Question: Here is the template in question:
'''
<nav class="navbar navbar-default navbar-fixed-top">
<div class="container">
<div class="navbar-header">
<button type="button" class="navbar-toggle collapsed" data-toggle="collapse" data-target="#bs-example-navbar-collapse-1">
<span class="sr-only">Toggle navigation</span>
<span class="icon-bar"></span>
<span class="icon-bar"></span>
<span class="icon-bar"></span>
</button>
<a class="navbar-brand">
My Company
</a>
</div>
<div class="collapse navbar-collapse" id="bs-example-navbar-collapse-1">
<ul class="nav navbar-nav">
{{#each page in pages}}
<li {{bind-attr class="page.isActive:active"}}><a href="javascript:undefined" {{action 'navigate' page}}>{{page.name}}</a></li>
{{/each}}
</ul>
<form class="navbar-form navbar-left hidden-sm" role="search">
<div class="form-group">
<input type="text" class="form-control" />
</div>
<button {{action "search"}} class="btn btn-default">Submit</button>
</form>
<ul class="nav navbar-nav navbar-right">
<li>{{#link-to 'cart' class="glyphicon glyphicon-shopping-cart"}}{{/link-to}}</li>
{{#if user}}
<li>{{user}}</li>
{{else}}
<li>{{#link-to 'login'}}Sign In{{/link-to}}</li>
<li>{{#link-to 'register'}}Register{{/link-to}}</li>
{{/if}}
</ul>
</div>
</div>
</nav>
{{outlet}}
<div class="container">
<hr />
<footer class="footer">
©️ My Company
</footer>
</div>
'''
I compiled them using the ember-template-compiler.js file that came with my version of Ember (1.9.1)
For some reason, these quotes are being added around the nav in the markup and it's messing up the layout of my page.

I thought it might be related to a <URL> with ember 1.9, but I tried saving the files with Unix style endings and it didn't help.
Does anyone have any clue what might be causing this issue?
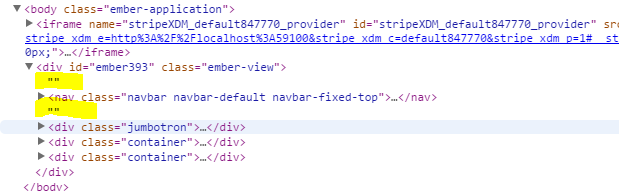
Answer: Turns out it was because Visual Studio would save my .hbs files in UTF8 with BOM (with signature) which adds a bunch of hidden characters to the beginning of the file.
I saved them without signature and it works perfectly now. No more empty strings, and my layout is how I expect it to be.